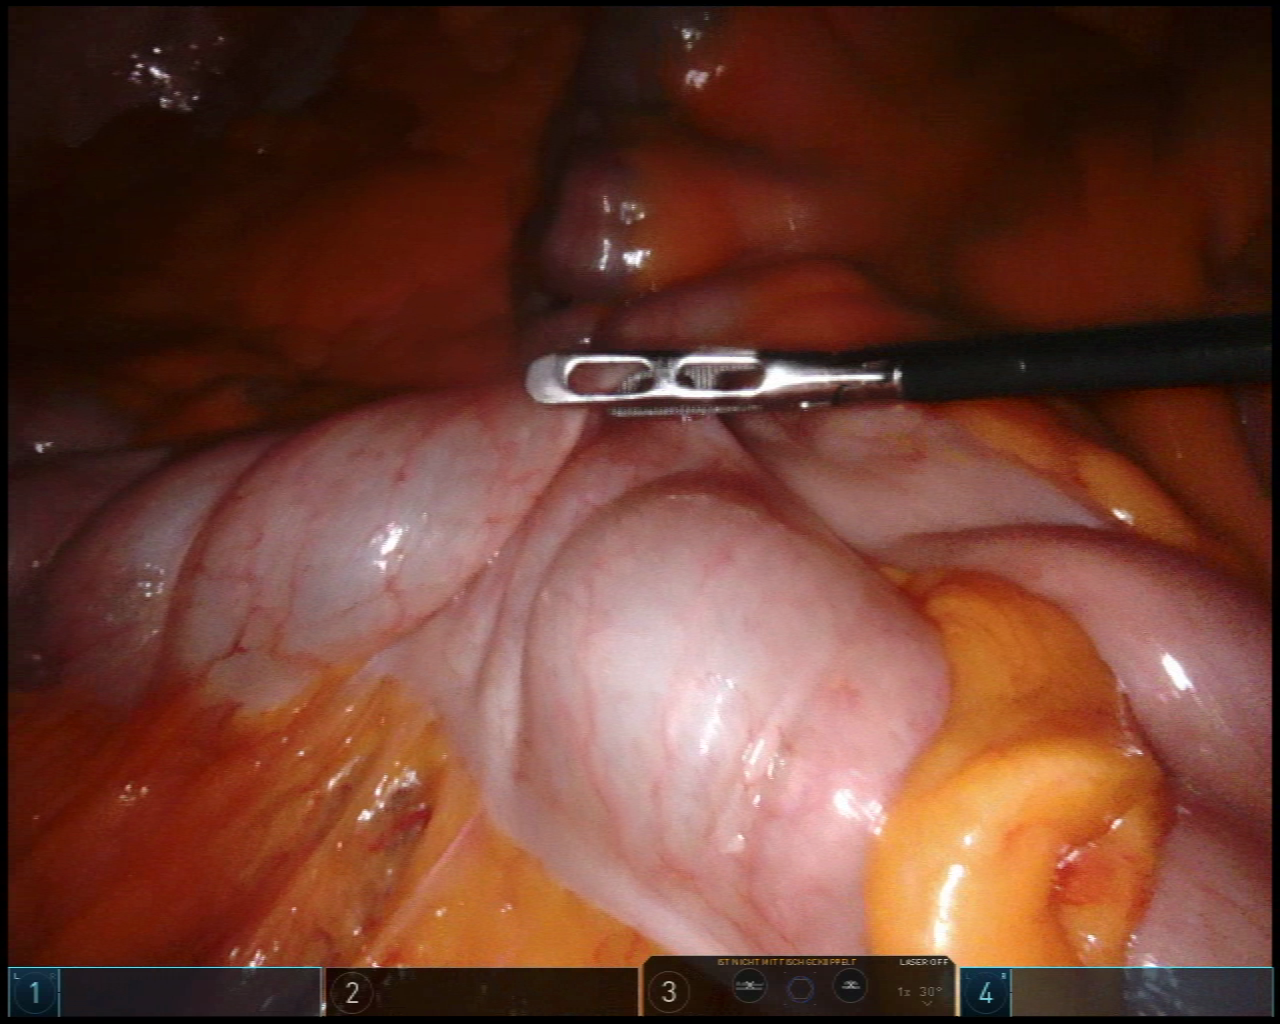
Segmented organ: colon
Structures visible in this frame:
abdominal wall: yes
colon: yes
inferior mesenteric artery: no
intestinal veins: no
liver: no
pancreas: no
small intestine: yes
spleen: no
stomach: no
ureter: no
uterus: no
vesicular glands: no